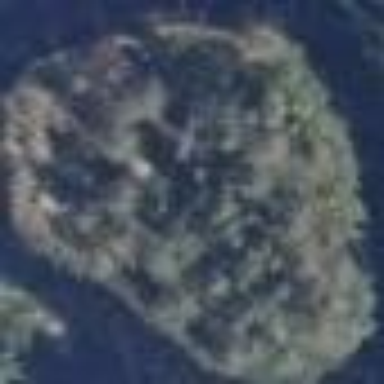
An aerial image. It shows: Islet.